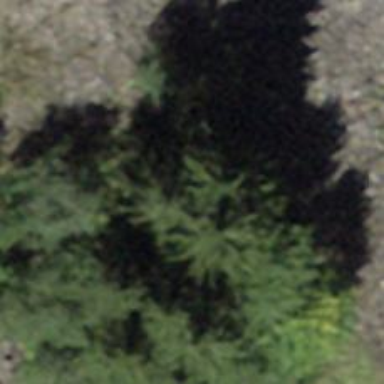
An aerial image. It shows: Needle-leaved tree in its natural environment.